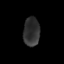
Tissue: lung
Cell type: Epithelial cells
Senescence score: 0.1726
Nuclear area (px): 462
Mean DAPI intensity: 48.669